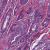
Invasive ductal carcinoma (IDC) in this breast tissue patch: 1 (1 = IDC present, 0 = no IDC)